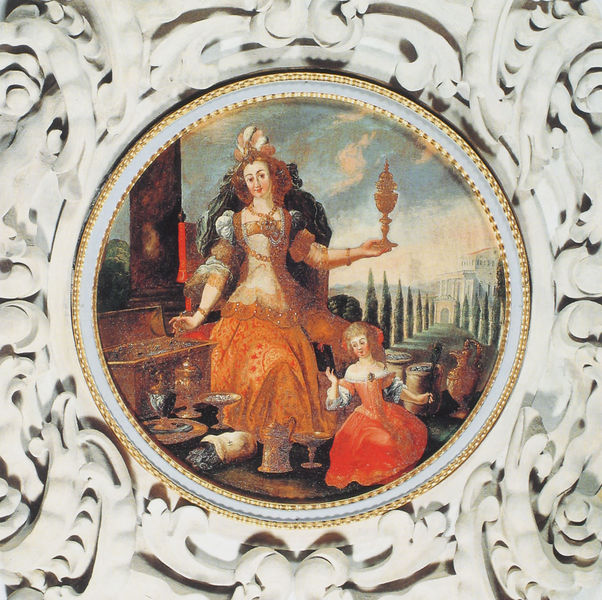
Titel: Festsaal des Klosters St. Benedikt
Künstler: Kaspar Feichtmayr
Standort: Benediktbeuern, Kloster St. Benedikt (EU - D - Bayern - Oberbayern)
Schlagwörter: hand, himmel, weiß, wolken, bäume, mädchen, frankreich, frau, frisur, kleid, kleider, orange, stuhl, säule, rot, schleier, schloss, ornament, kragen, ärmel, öl, pappeln, gewand, gold, kelch, sitzend, kind, mutter, tochter, vornehm, kreis, rund, garten, krug, lächeln, kette, allee, thron, stuck, becher, truhe, gefäß, medaillon, palast, kopfputz, allegorie, krüge, reichtum, königin, fresko, pokal, kopfschmuck, kelche, kannen, schatz, kaiserin, lünette, luxus, schätze, mitgift, luxuria, ttmedaillon, schtz, achatz